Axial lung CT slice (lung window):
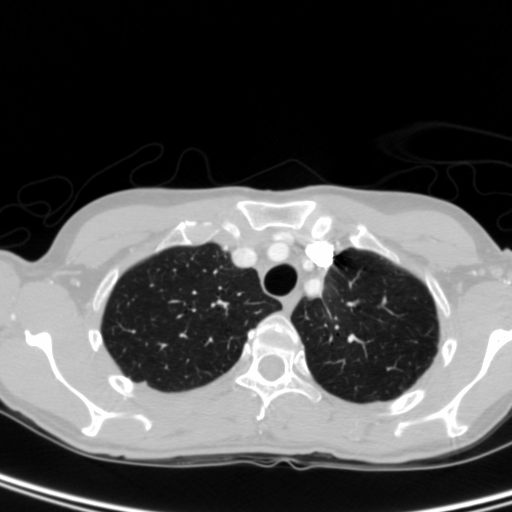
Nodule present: no